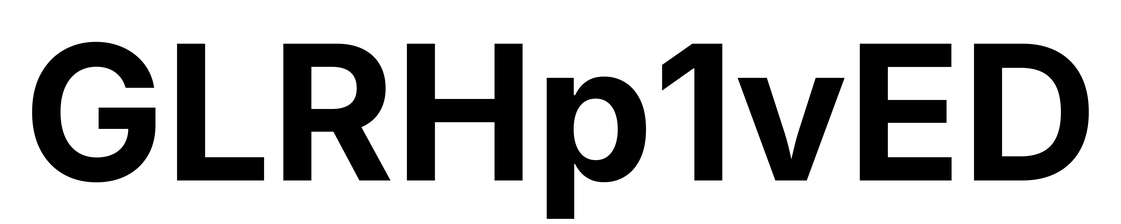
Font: Inter_Bold